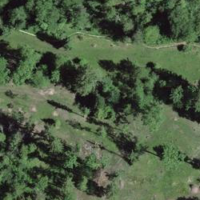
EUNIS habitat code: 41
Species observed at this site:
Prunus padus